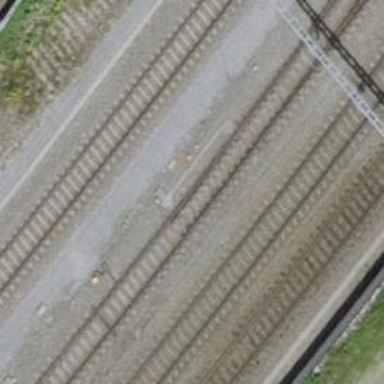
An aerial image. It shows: Railway switch.